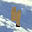
Label: 4